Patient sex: F
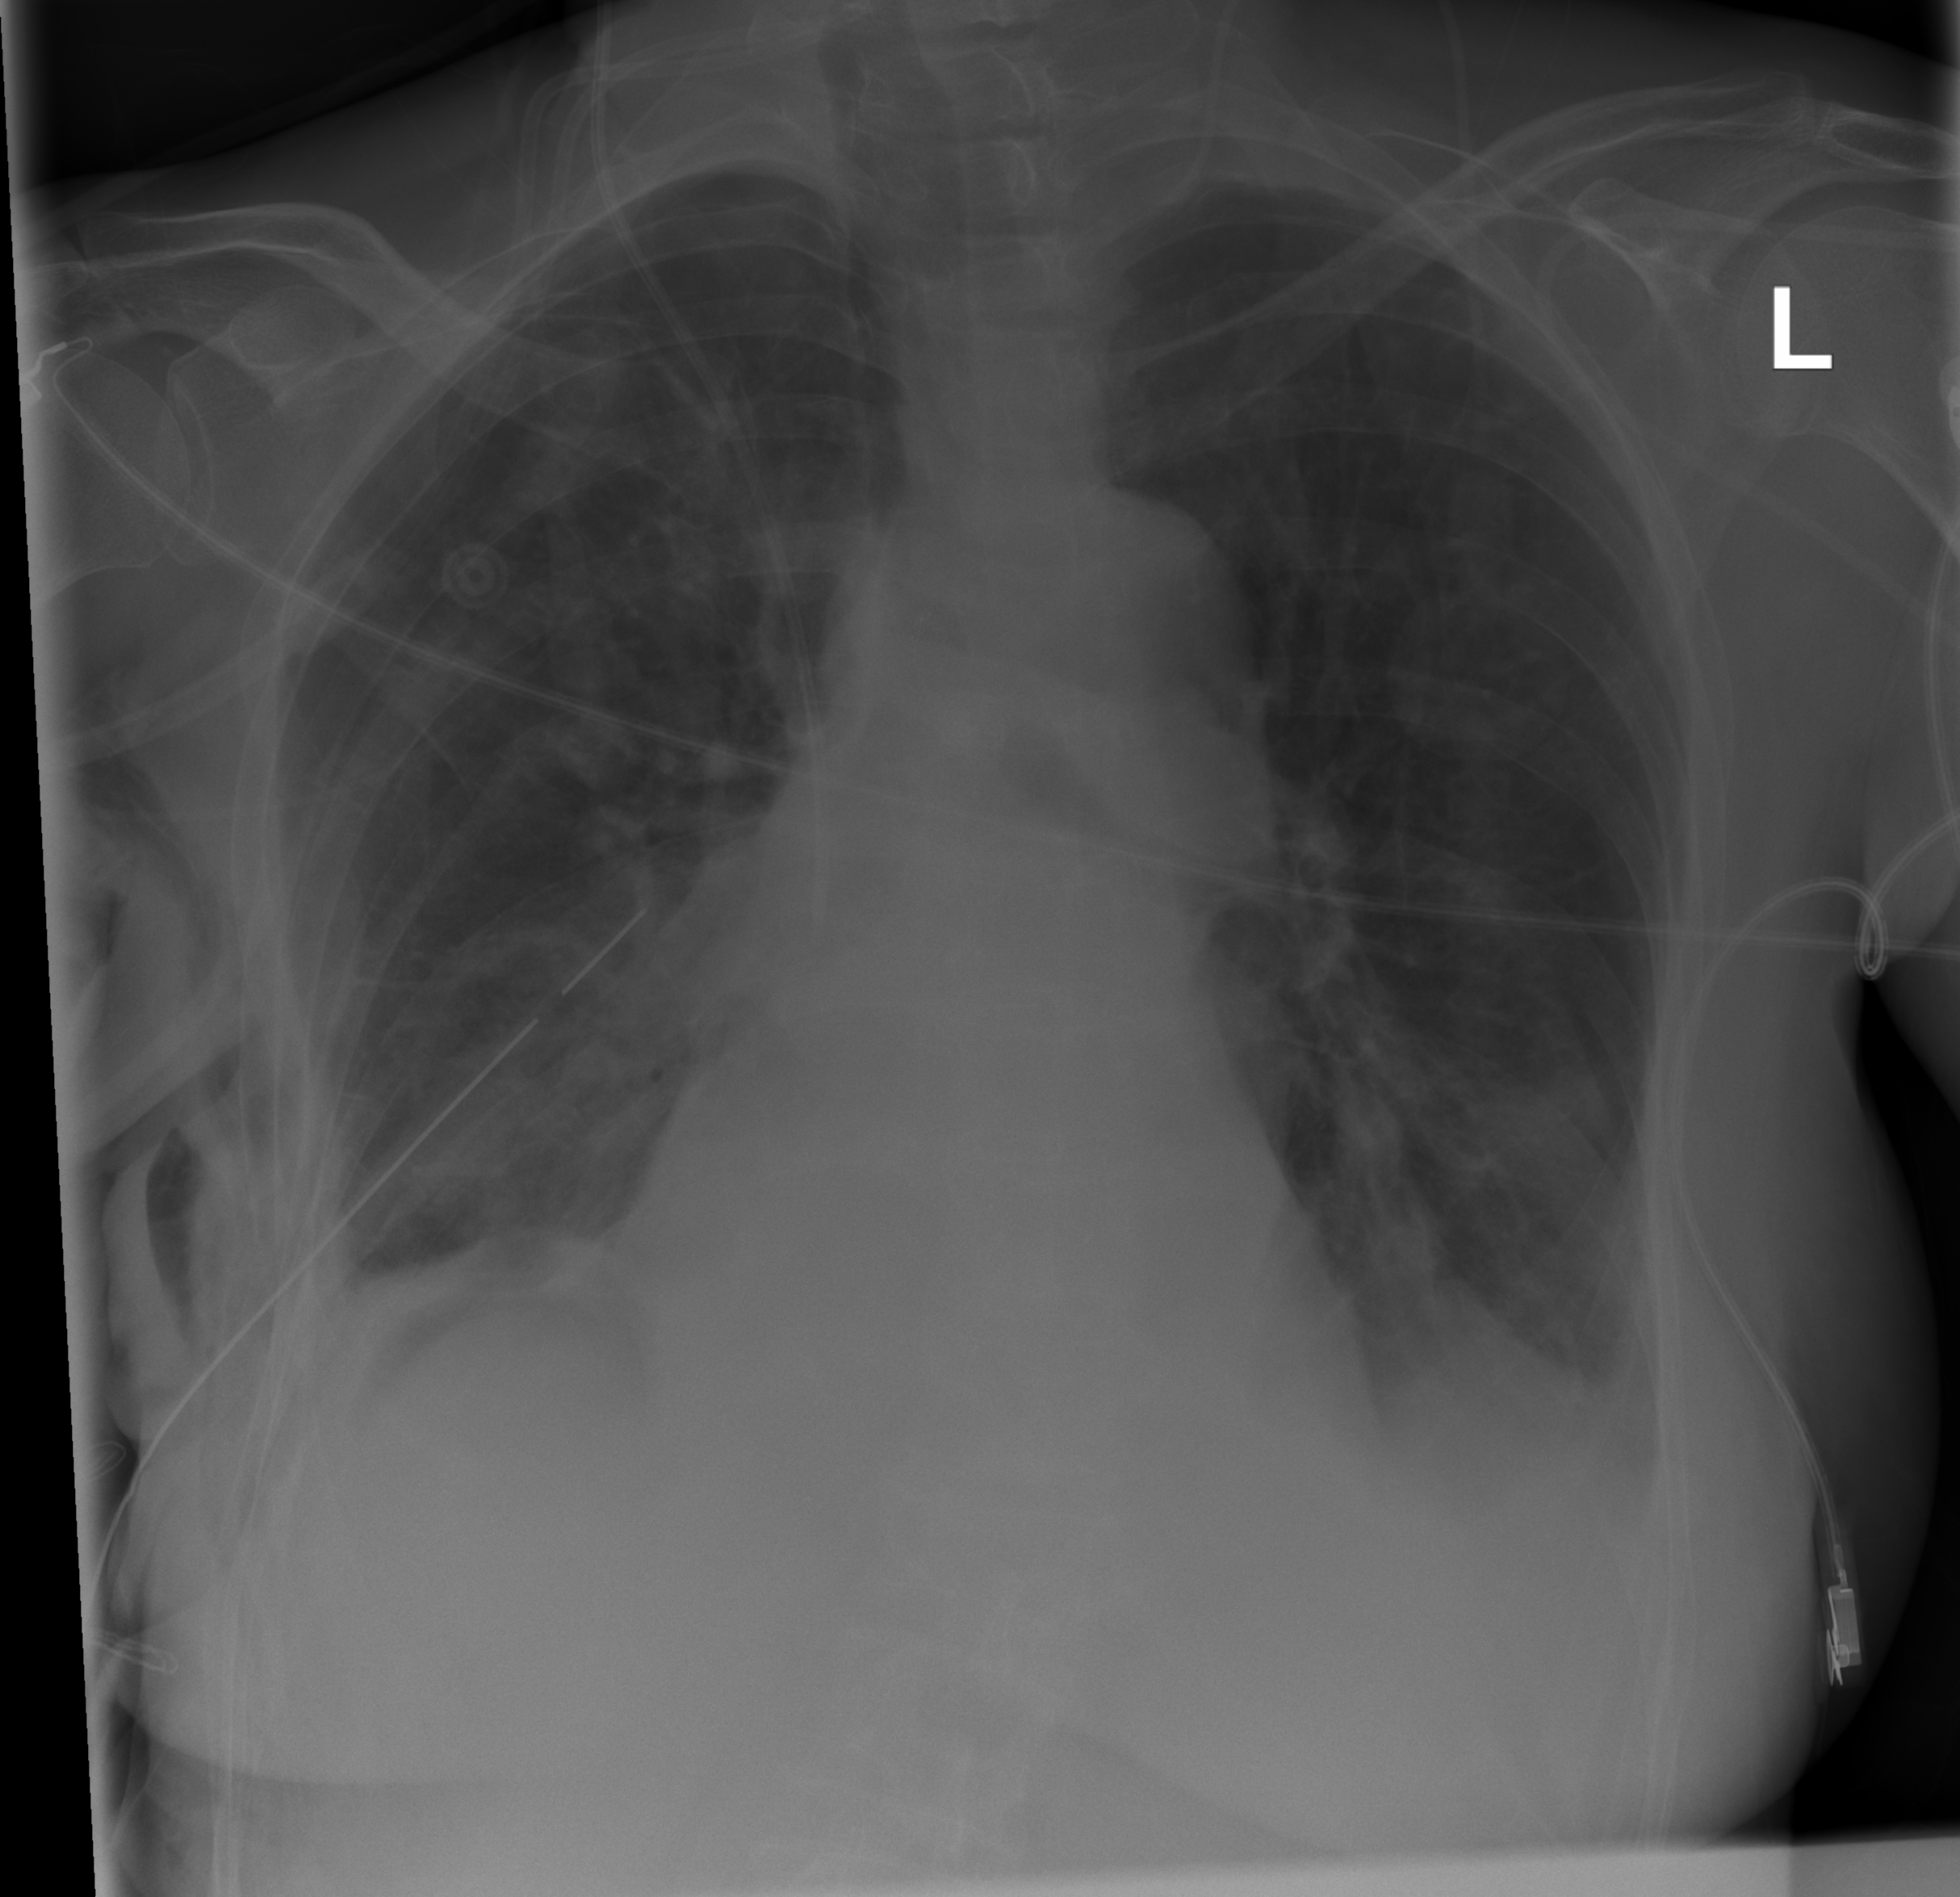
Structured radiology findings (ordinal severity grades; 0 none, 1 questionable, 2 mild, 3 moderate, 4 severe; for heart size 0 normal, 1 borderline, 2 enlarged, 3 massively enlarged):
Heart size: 0
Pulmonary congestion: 0
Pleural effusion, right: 2
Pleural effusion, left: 2
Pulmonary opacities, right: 3
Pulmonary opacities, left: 0
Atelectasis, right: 2
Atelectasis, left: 0